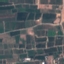
Label: PermanentCrop